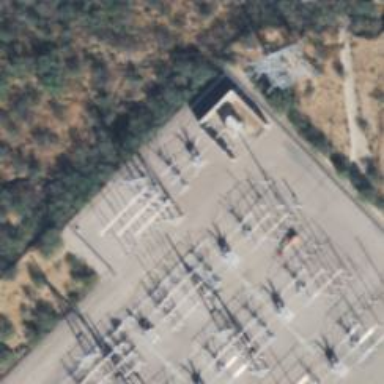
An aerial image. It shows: Switch for power supply.